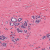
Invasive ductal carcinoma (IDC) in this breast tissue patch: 0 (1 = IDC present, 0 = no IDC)